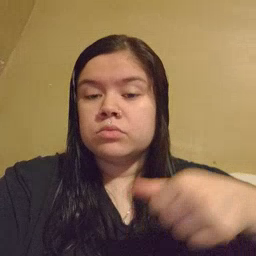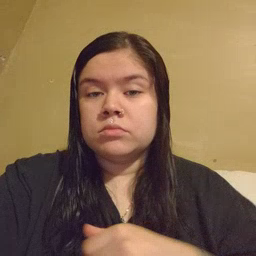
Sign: puzzle